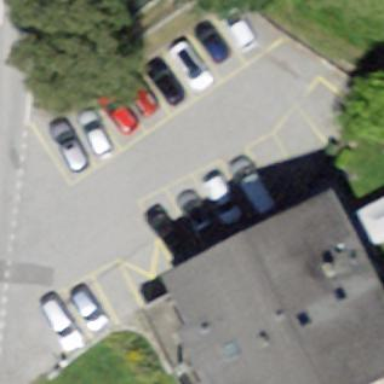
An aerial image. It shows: Parking area.